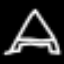
Label: The Eiffel Tower